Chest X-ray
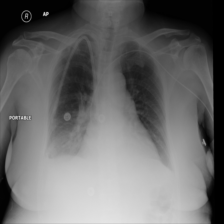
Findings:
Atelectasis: positive
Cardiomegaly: negative
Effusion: positive
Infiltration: negative
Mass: negative
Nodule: negative
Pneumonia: negative
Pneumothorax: negative
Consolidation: negative
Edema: negative
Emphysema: negative
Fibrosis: negative
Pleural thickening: negative
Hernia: negative